Question: First of all, please look at this screenshot
I have GUI Emacs installed via Homebrew on the left and another one running inside iTerm2 with '-nw' option on the right. Both of them are using 'Droid Sans Mono' font.
But, as you can see, the right one can perfectly handle all unicode characters. I think iTerm2 helps here:
- 'display'- 'display''terminal code #xF0 #x9F #x8D #xBA'
How can I achieve the same result in GUI Emacs as I can have in iTerm2?
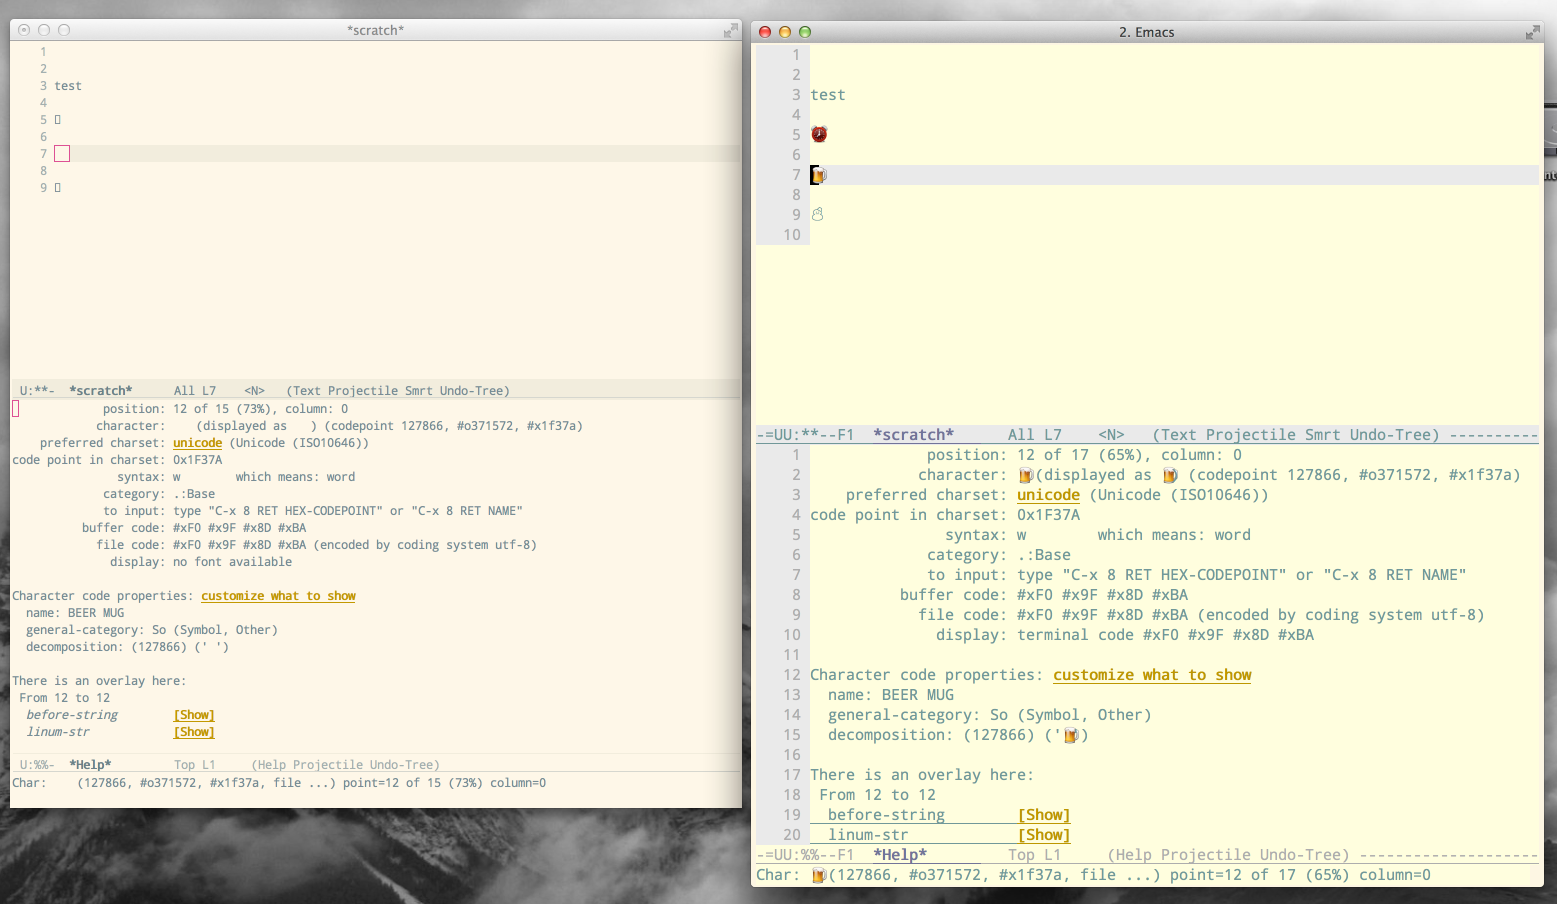
Answer: OK, I finally managed this issue with these lines in my emacs config:
'''
;; set proper language (fixes cyrillic letters in ansi-term)
(setenv "LANG" "ru_RU.UTF-8")
;; default font
(set-face-attribute 'default nil :family "Droid Sans Mono")
;; font for all unicode characters
(set-fontset-font t 'unicode "Symbola" nil 'prepend)
;; override font for cyrillic characters
(set-fontset-font t 'cyrillic "Droid Sans Mono")
'''
The first line can be ignored, as it only for fixing cyrillic letters in 'ansi-term'.
The steps are:
- 'set-face-attribute'- 'set-fontset-font'
Of course, I'll need to set specific range of characters for Symbola font, but it works for me now.
P.S. but I still can't get colored emoji in Emacs as I have in iTerm2